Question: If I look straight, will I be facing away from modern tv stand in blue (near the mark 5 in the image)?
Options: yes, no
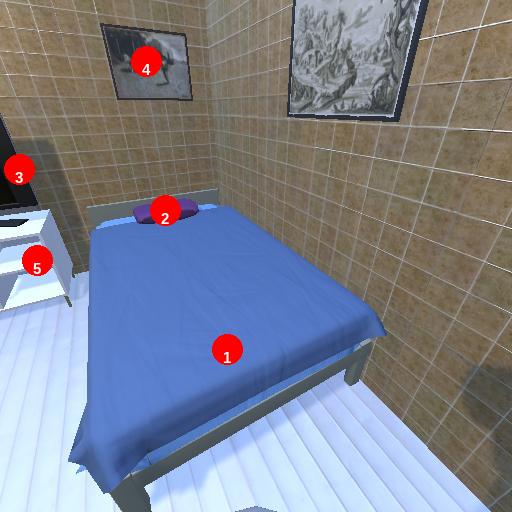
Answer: yes